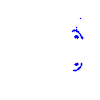
Particle: proton